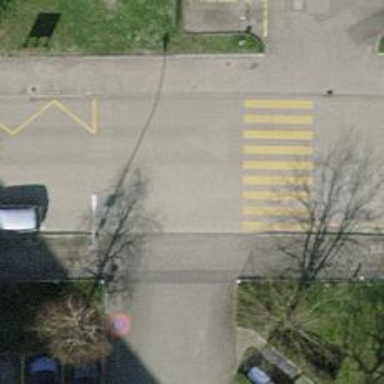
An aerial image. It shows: Asphalt sidewalk.